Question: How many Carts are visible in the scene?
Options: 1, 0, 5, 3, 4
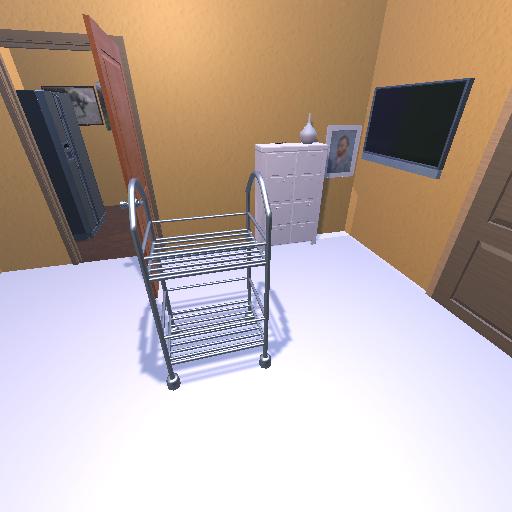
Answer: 1